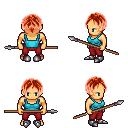
a pixel art fantasy rpg character, male body template, human, tanned skin, teal pirate shirt, red pants, red parted hairstyle, metal boots, spear, four views (front, back, left, right), 2x2 character sprite sheet, small pixel art, hard edges, no anti-aliasing